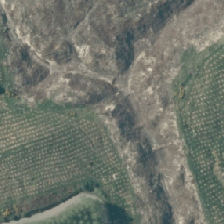
Land cover: harvested_forest